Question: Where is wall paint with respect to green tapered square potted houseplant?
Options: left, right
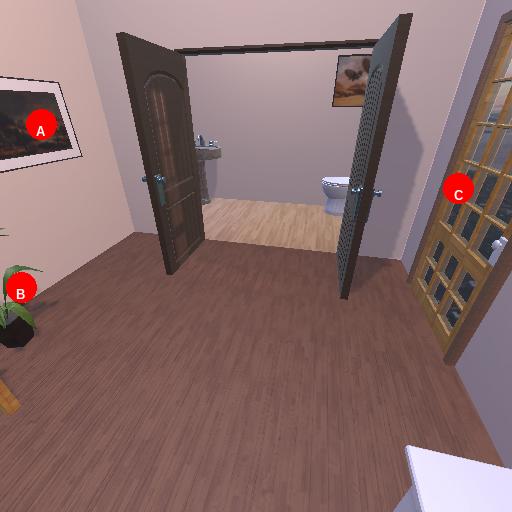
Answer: left